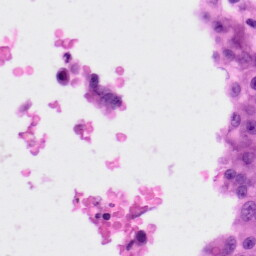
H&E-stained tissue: Skin